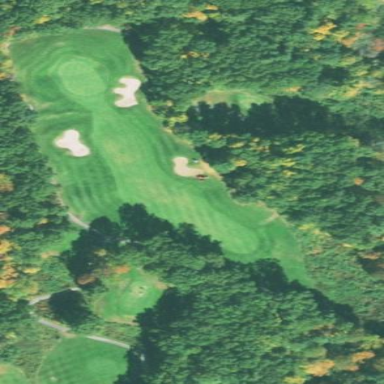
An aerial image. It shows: Golf fairway in the image.